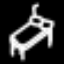
Label: bed